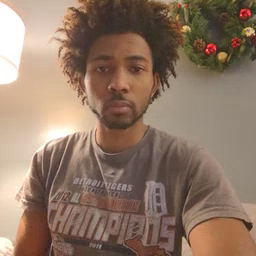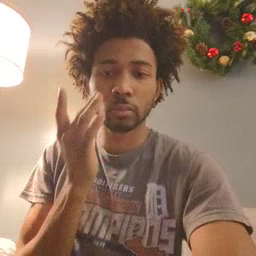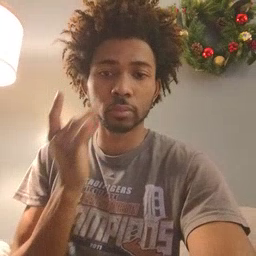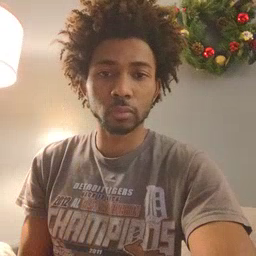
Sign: kitty